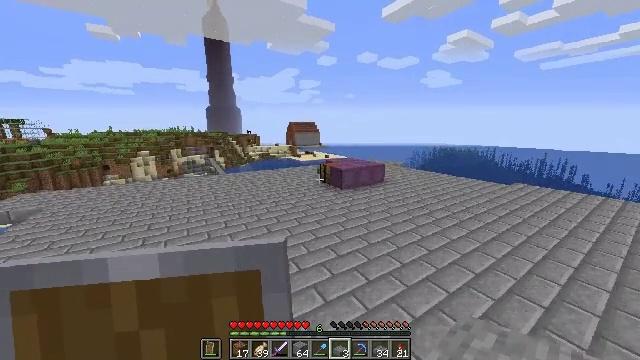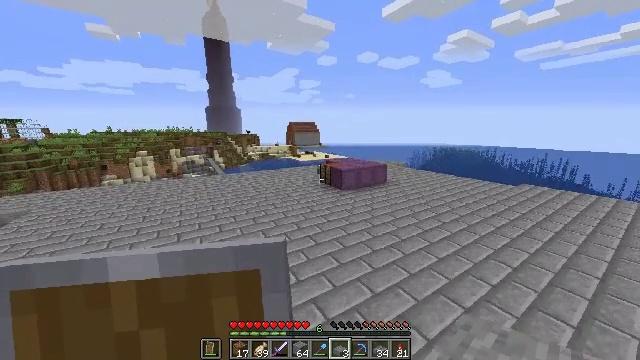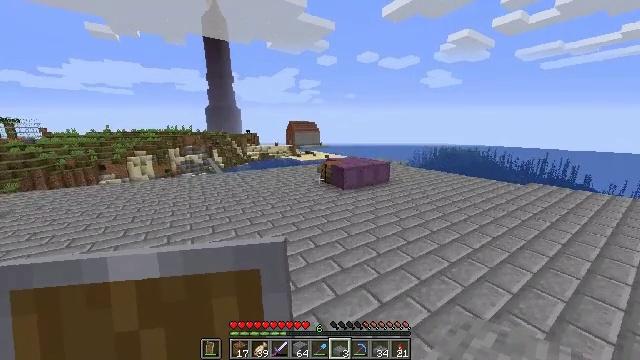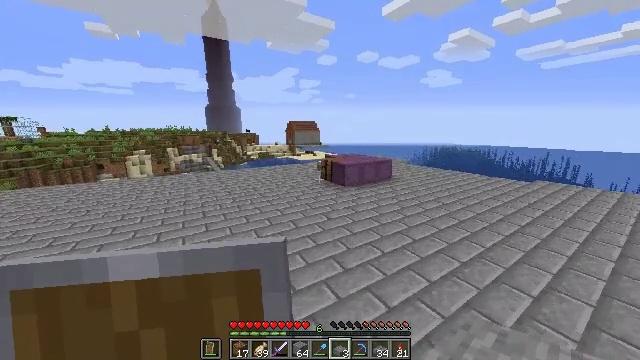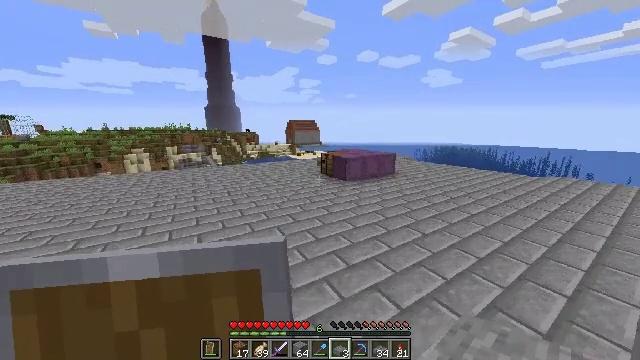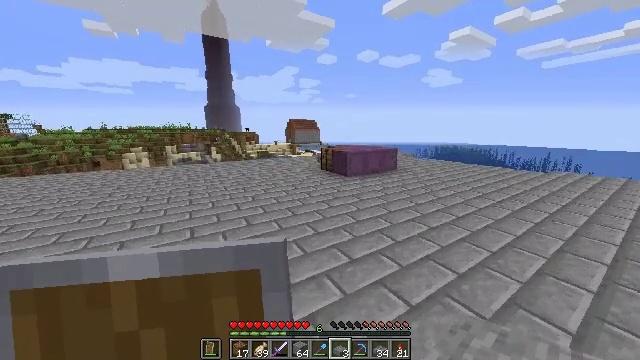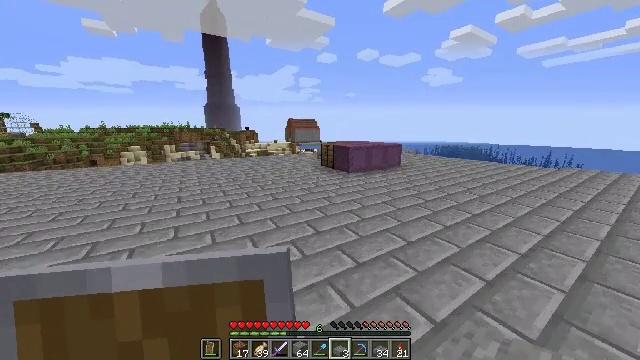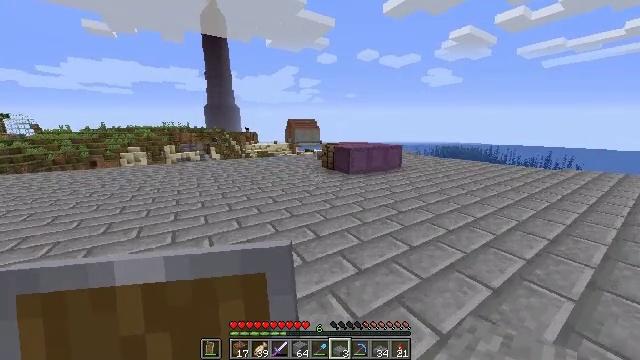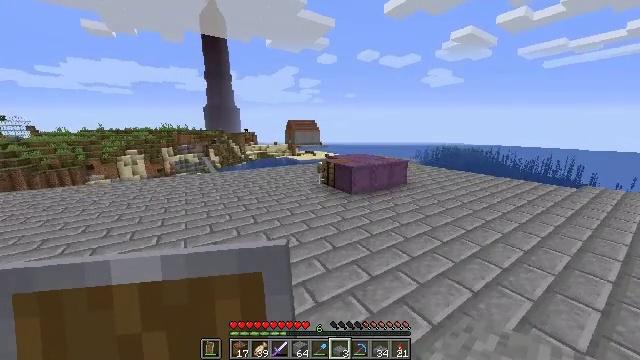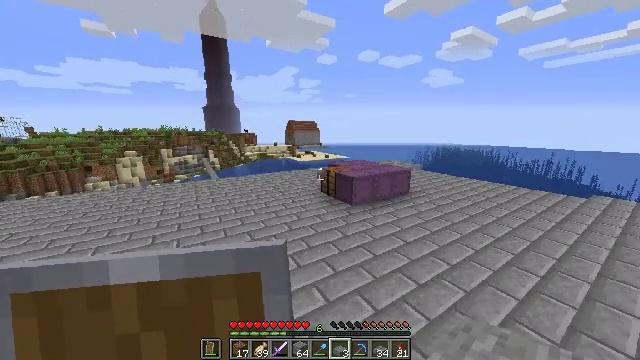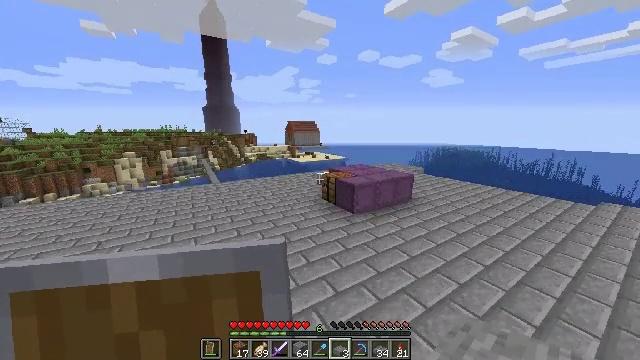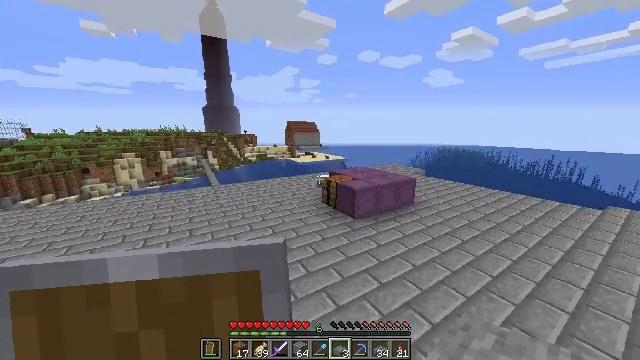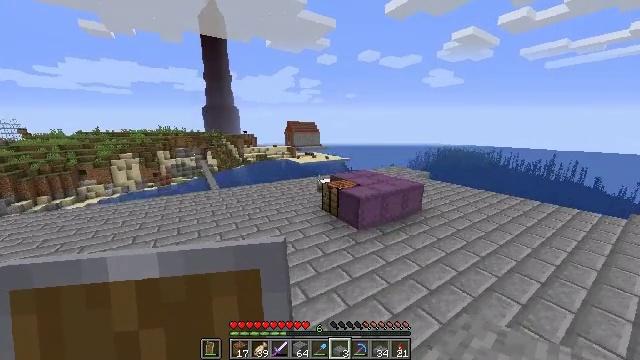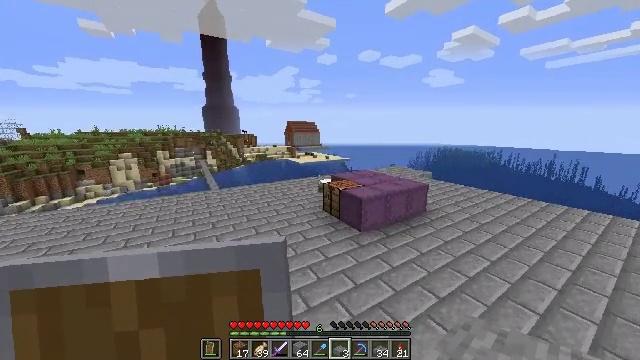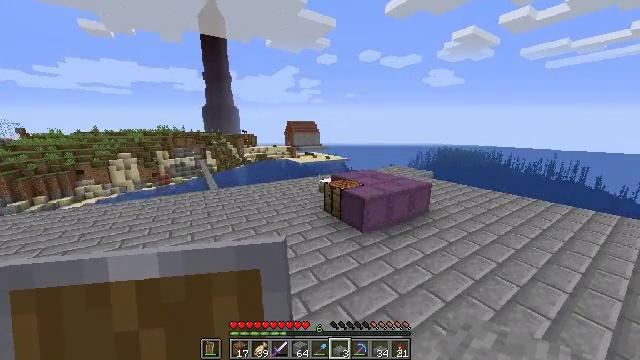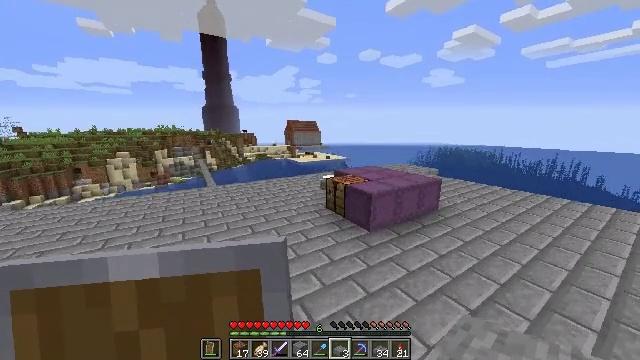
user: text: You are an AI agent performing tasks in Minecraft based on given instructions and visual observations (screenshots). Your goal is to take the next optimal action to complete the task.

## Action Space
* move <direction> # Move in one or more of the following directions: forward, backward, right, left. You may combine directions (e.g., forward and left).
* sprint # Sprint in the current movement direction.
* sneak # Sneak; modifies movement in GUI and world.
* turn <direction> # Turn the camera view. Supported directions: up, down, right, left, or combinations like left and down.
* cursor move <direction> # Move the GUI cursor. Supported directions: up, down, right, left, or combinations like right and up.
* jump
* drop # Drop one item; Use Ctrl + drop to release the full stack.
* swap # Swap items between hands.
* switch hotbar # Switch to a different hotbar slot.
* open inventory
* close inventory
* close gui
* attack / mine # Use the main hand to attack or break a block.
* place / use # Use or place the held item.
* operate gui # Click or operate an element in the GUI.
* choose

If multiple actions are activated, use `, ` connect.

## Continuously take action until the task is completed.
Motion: motion action
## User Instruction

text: Prepare a stone slab at the crafting table.
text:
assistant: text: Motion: move forward, jump
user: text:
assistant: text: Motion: move forward, jump
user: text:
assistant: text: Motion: move forward, jump
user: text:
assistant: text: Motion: move forward, jump
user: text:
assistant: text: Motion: move forward, jump
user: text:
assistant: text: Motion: move forward, jump
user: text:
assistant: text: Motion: move forward, jump
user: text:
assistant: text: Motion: move forward, jump
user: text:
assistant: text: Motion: move forward, jump
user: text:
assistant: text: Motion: move forward, jump
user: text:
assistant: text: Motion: move forward, jump
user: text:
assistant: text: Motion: move forward and move left, jump
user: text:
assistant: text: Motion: move forward and move left, jump
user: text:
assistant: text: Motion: move forward and move left, jump
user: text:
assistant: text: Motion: move forward
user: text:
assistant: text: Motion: move forward
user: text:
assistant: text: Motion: no_op
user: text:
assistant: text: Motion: no_op
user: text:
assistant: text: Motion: no_op
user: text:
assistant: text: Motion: no_op
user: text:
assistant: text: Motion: no_op
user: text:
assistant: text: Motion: no_op
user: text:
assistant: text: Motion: no_op
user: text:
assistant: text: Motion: no_op
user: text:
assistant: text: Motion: no_op
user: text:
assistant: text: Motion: no_op
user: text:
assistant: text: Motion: no_op
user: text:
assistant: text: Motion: no_op
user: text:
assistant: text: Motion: no_op
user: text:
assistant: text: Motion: no_op